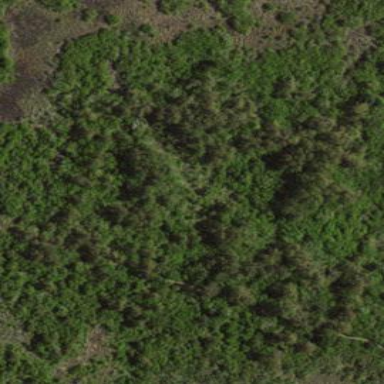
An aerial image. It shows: Evergreen woodland with needle-leaved trees.